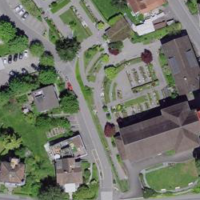
EUNIS habitat code: 54
Species observed at this site:
Galeopsis tetrahit